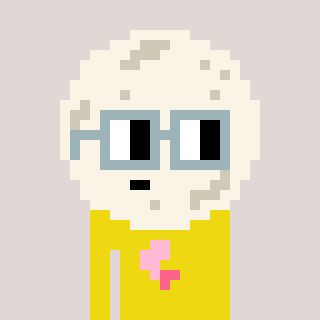
a pixel art character with square dark gray glasses, a moon-shaped head and a yellow-colored body on a warm background